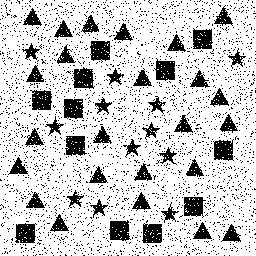
Squares: 12
Triangles: 24
Stars: 12
Total shapes: 48